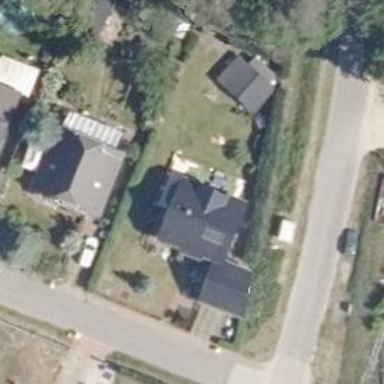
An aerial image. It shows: Simple house.